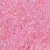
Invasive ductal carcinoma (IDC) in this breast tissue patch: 0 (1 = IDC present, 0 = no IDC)